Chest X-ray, PA view. Patient: 60 years old, sex M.
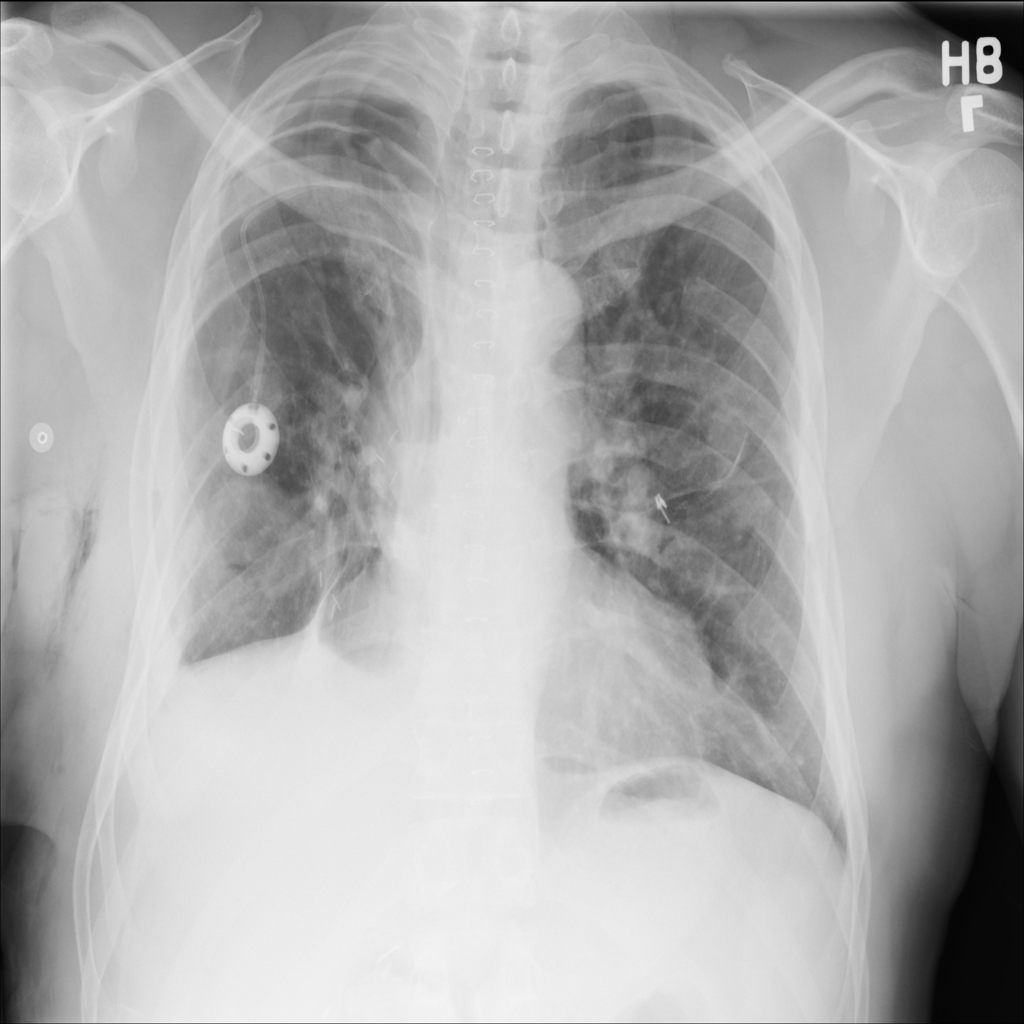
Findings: Nodule, Pneumothorax